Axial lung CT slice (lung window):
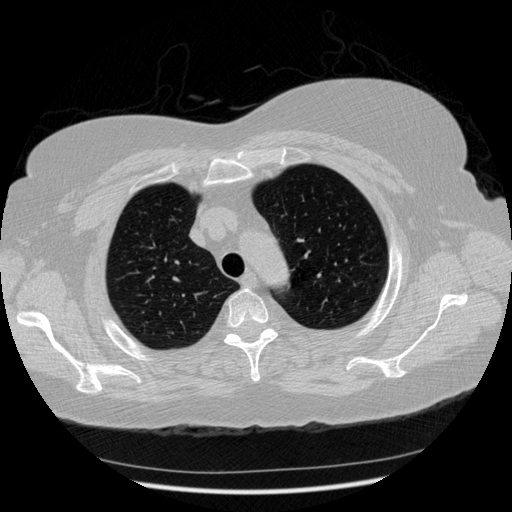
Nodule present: no